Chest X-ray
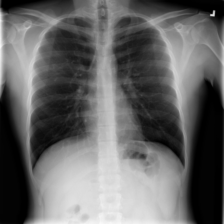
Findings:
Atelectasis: negative
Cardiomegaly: negative
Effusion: negative
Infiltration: negative
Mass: negative
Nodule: negative
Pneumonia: negative
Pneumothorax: negative
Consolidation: negative
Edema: negative
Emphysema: negative
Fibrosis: negative
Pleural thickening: negative
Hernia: negative